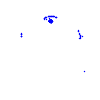
Particle: pion